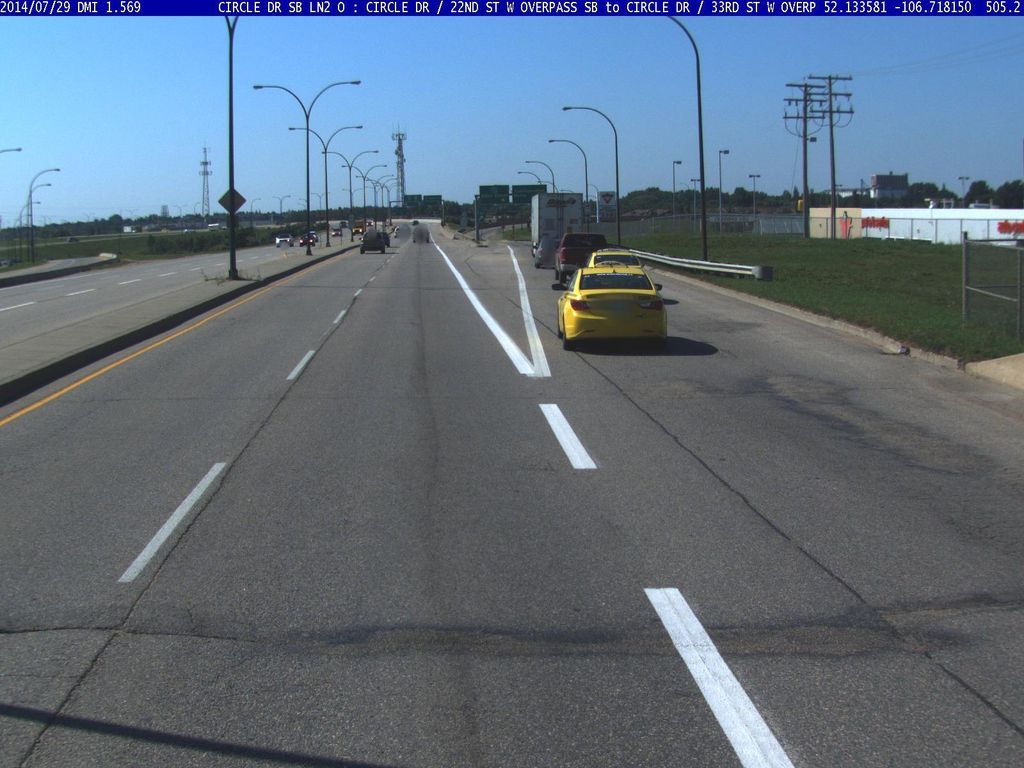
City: saskatoon